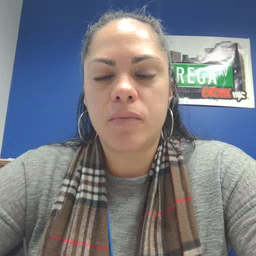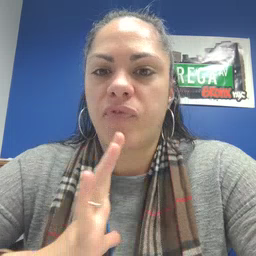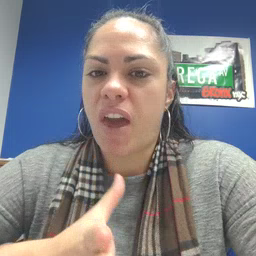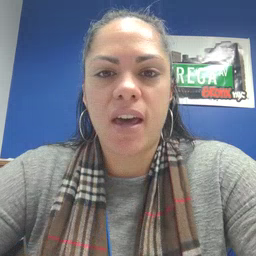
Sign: fine